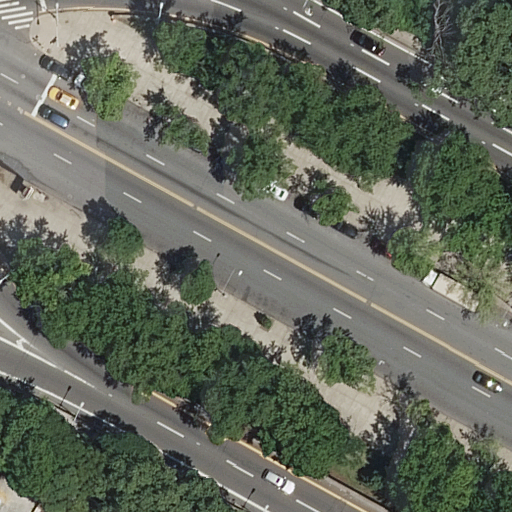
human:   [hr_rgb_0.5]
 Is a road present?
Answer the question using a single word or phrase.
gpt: yes

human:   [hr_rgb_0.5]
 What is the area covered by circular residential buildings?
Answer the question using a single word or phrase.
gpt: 0m2

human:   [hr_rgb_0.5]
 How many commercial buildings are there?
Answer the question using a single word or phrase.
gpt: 0

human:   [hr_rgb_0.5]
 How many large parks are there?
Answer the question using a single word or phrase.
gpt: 3

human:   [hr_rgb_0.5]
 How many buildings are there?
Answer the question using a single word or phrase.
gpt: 1

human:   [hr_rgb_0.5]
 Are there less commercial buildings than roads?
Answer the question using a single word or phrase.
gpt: yes

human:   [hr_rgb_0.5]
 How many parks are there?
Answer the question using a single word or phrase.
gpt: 5

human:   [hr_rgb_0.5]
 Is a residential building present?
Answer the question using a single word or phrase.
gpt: yes

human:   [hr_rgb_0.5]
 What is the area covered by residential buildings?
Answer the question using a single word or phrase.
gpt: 190m2

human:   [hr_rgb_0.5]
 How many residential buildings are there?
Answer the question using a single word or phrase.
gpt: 1

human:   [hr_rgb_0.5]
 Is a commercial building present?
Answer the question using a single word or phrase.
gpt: no

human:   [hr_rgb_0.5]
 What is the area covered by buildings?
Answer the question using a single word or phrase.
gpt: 190m2

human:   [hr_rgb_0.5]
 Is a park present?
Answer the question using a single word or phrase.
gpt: yes

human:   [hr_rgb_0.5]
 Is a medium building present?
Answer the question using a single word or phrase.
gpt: yes

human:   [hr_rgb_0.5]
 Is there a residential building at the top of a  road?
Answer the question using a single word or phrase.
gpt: yes

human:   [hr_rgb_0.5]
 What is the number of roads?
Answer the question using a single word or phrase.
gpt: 9

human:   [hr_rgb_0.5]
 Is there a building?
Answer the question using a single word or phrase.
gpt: yes

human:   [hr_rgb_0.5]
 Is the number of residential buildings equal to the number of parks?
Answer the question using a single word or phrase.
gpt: no

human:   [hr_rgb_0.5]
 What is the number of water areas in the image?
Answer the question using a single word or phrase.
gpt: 0

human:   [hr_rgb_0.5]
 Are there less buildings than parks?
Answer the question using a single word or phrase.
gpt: yes

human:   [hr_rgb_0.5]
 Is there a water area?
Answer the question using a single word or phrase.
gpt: no

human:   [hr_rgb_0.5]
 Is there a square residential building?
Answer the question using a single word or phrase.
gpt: no

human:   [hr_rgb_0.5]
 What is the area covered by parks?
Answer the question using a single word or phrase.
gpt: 3014m2

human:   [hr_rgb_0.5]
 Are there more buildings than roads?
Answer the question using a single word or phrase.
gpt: no

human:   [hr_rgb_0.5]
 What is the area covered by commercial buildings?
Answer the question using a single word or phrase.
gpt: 0m2

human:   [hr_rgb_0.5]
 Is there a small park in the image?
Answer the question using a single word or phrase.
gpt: yes

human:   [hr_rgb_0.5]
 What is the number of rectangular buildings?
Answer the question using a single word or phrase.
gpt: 1

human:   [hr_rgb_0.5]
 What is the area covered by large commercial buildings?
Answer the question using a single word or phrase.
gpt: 0m2

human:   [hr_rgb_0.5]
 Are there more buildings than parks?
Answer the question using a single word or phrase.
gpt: no

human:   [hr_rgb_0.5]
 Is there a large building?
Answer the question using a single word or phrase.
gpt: no

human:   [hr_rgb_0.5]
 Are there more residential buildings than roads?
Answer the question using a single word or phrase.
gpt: no

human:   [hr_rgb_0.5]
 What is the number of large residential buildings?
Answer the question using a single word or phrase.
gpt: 0

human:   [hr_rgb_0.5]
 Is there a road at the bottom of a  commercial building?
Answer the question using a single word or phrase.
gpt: no

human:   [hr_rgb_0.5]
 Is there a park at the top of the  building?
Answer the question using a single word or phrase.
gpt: no

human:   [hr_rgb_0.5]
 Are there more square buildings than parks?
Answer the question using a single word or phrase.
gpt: no

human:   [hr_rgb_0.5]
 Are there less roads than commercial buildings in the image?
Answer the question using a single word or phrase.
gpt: no

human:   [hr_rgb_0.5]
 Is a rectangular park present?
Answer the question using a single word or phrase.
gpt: yes

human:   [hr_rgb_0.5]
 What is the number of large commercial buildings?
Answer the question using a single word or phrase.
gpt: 0

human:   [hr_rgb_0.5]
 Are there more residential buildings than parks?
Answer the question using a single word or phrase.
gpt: no

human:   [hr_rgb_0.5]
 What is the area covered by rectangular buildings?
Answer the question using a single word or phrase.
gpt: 190m2

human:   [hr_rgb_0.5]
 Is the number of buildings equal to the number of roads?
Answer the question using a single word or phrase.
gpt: no

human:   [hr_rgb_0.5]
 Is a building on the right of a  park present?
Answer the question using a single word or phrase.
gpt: yes

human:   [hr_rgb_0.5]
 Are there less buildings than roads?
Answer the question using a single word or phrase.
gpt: yes

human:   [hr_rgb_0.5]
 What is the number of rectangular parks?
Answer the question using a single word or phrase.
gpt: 4

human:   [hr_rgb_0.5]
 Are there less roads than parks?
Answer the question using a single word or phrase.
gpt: no

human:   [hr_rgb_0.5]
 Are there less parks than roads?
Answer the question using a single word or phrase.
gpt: yes

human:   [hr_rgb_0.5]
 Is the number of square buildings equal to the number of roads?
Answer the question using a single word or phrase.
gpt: no

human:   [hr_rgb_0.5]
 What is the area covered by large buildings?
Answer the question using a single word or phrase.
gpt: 0m2

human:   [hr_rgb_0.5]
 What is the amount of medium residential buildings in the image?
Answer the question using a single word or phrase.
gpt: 1

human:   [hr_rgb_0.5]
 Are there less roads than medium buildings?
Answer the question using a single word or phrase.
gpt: no

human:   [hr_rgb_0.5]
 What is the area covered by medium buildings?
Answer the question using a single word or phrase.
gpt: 190m2

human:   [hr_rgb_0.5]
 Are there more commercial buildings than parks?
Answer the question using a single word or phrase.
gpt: no

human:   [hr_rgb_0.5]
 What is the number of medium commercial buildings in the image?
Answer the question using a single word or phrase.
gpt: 0

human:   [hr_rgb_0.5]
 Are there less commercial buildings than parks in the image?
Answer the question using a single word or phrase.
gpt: yes

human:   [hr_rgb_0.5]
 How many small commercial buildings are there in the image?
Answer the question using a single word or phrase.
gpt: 0

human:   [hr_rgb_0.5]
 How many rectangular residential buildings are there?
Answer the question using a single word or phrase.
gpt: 1

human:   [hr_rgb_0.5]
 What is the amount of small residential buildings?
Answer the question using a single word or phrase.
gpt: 0

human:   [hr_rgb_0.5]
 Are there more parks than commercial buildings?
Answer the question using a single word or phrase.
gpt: yes

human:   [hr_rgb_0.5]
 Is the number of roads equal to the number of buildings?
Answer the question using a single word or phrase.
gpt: no

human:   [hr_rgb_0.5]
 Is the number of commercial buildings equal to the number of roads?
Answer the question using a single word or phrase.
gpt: no

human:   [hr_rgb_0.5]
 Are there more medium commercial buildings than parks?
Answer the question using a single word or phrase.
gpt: no

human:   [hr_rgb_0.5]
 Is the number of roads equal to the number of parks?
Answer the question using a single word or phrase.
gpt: no

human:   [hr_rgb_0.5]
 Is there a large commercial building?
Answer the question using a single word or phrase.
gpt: no

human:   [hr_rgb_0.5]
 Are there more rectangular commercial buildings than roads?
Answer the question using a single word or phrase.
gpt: no